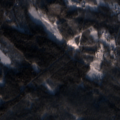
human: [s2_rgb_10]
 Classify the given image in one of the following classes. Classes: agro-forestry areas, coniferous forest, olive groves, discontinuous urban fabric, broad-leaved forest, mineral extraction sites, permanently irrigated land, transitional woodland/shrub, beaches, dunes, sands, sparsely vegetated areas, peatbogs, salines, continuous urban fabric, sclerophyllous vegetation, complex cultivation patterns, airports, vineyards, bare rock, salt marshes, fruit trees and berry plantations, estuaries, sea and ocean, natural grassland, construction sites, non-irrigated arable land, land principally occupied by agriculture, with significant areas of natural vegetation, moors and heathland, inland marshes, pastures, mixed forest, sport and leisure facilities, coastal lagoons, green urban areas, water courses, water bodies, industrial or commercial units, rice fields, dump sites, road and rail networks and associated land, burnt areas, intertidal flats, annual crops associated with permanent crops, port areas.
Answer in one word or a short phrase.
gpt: broad-leaved forest, coniferous forest, mixed forest